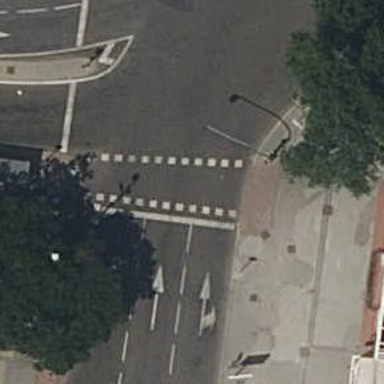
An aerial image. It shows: Crossing on footway paved with paving stones.